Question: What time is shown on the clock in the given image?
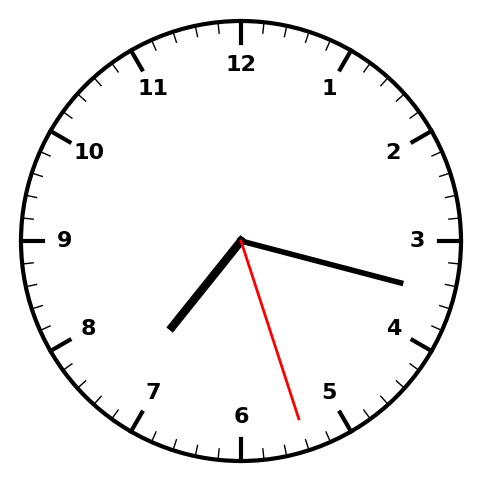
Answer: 07:17:27